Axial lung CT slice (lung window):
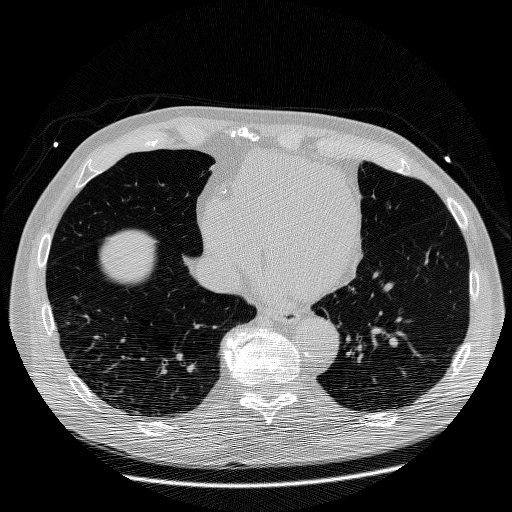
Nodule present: no